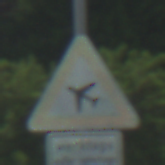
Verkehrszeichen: FlugbetriebRechts
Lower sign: ZeitangabenMitBeschraenkungAufWochentage7
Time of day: Midday
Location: Outdoor (Nature)
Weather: PartlyCloudy
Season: NotSpecified
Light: Natural